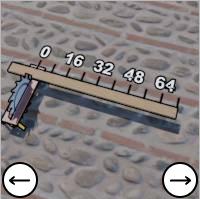
Task: length
Answer: 72
First scale value: 16.0